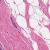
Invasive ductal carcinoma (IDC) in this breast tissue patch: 0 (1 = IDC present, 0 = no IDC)